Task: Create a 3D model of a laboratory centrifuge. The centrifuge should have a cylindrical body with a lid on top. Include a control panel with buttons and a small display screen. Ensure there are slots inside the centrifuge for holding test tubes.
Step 136:
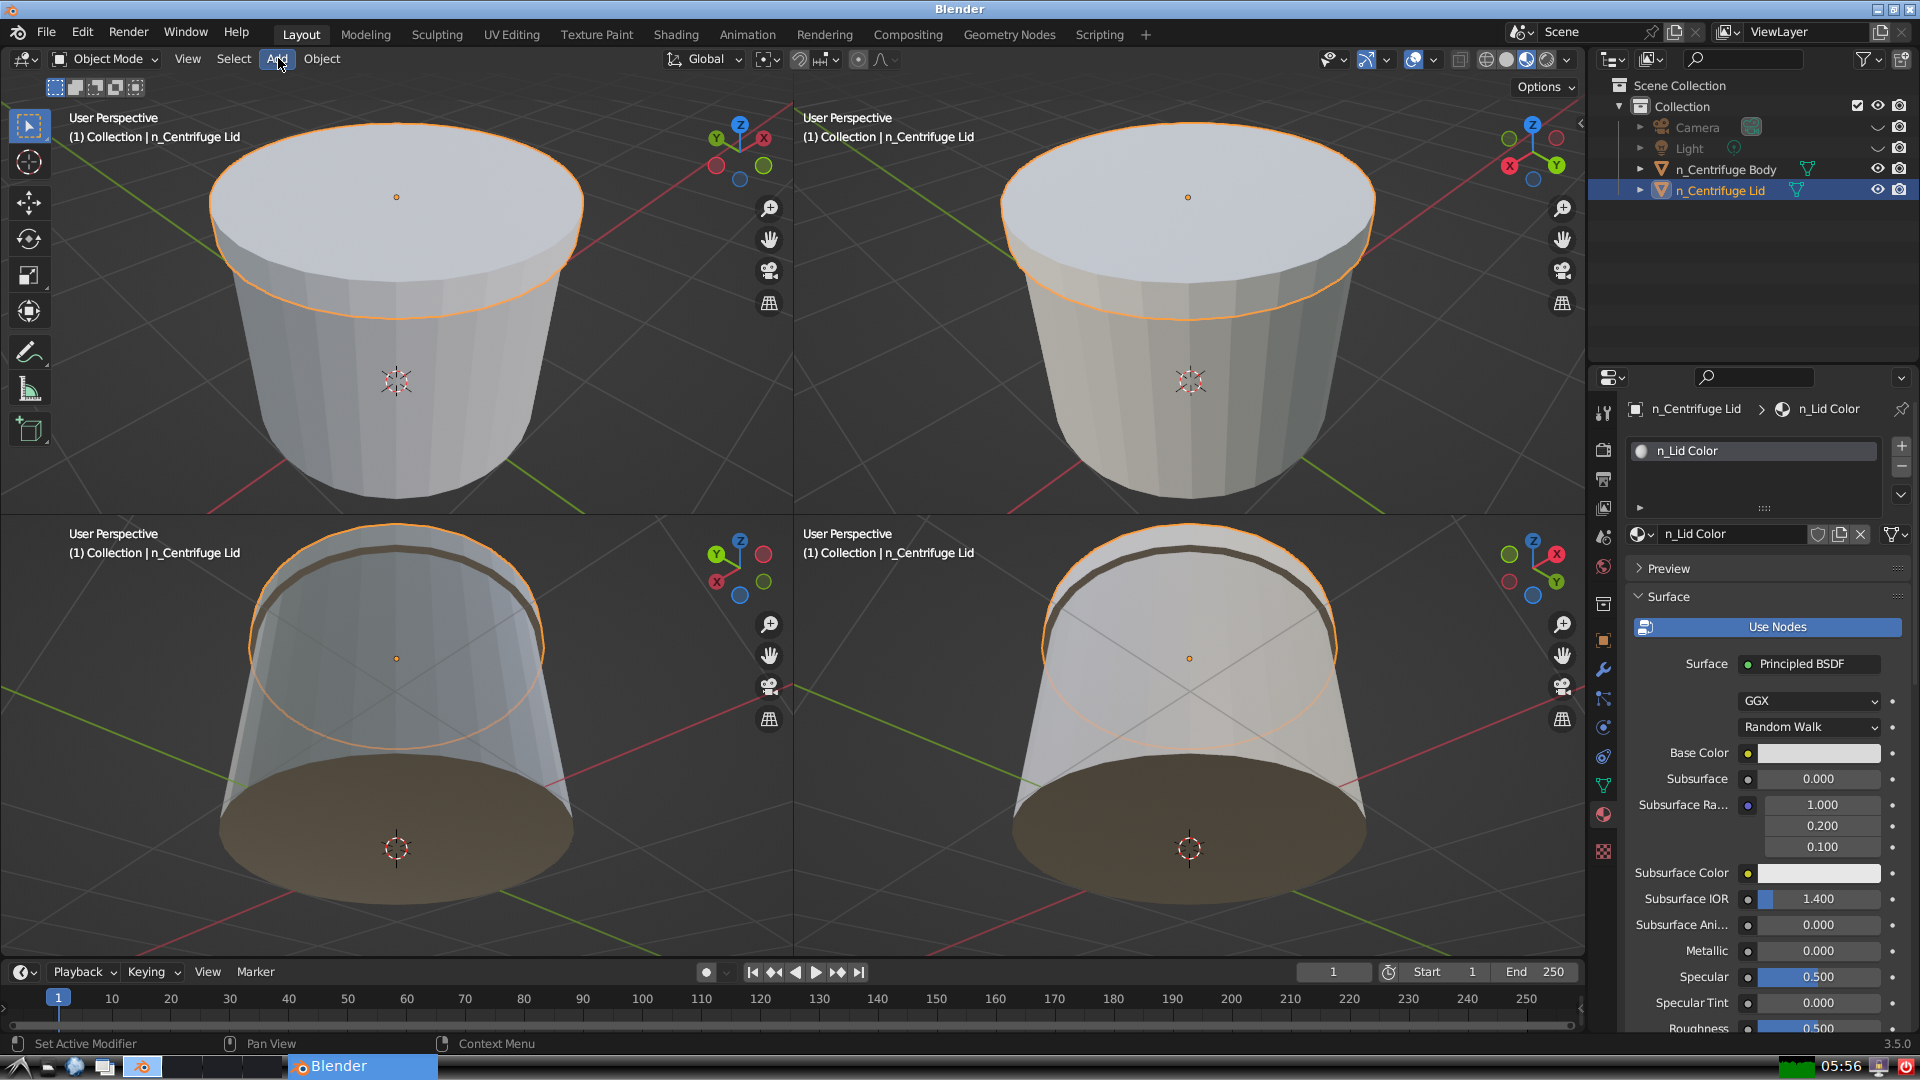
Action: click: no